Field crop: maize
Growth stage: 2
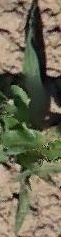
Species: maize